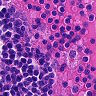
Metastatic tissue present: no